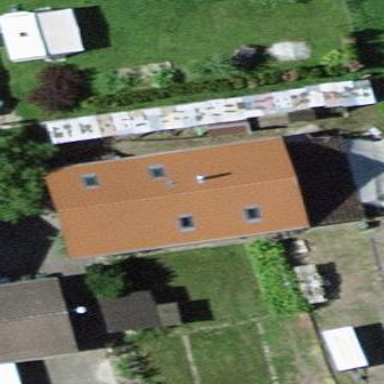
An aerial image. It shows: Warehouse.